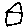
Label: house